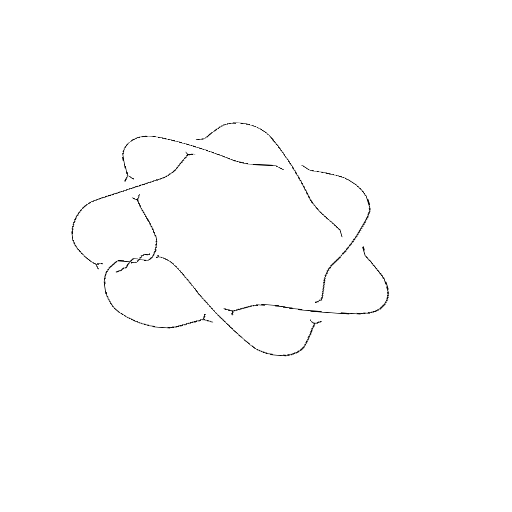
Crossing number: 10